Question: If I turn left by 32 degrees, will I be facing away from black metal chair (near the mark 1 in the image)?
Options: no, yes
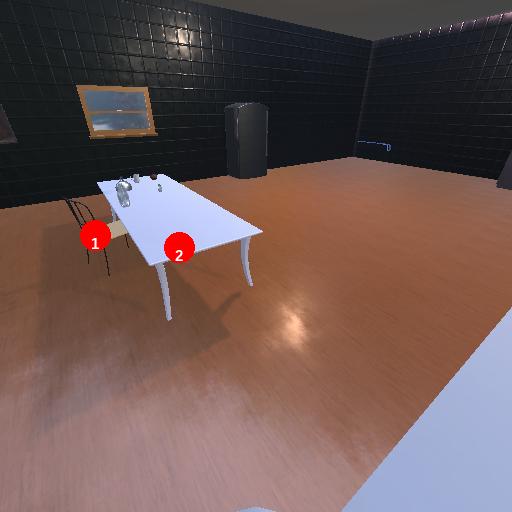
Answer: no